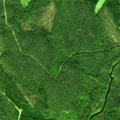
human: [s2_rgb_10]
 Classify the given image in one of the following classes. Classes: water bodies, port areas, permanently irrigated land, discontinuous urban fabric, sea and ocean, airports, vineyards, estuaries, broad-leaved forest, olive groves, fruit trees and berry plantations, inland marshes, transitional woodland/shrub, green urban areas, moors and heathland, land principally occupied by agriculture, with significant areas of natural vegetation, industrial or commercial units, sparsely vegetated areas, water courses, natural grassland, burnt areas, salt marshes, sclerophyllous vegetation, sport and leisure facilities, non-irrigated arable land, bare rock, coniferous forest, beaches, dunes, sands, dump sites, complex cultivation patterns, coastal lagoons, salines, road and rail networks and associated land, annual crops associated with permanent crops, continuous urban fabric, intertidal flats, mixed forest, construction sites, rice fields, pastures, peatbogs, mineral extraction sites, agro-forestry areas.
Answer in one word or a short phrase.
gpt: coniferous forest, mixed forest